Question: Trying to show rating stars in a flexible way - means, with 'wrap_content' height, or at least dp, and preferably vertically centered - but they're displayed always on top and remaining space filled with vertical lines. See image.

The XML:
'''
<RatingBar
android:id="@+id/product_rating"
android:layout_width="wrap_content"
android:layout_height="33dp"
android:progressDrawable="@drawable/star_ratingbar_big"
android:indeterminateDrawable="@drawable/star_ratingbar_big"
android:layout_centerInParent="true"
/>
'''
Thanks in advance!
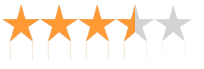
Answer: Add below to your styles.xml and set style to your rating bar as and width and height set to wrap_content for rating bar.
'''
<resources>
<style name="myrating" parent="@android:style/Widget.RatingBar">
<item name="android:progressDrawable">@drawable/star_ratingbar_big</item>
<item name="android:minHeight">30dp</item>
<item name="android:maxHeight">48dp</item>
</style> </resources>
'''